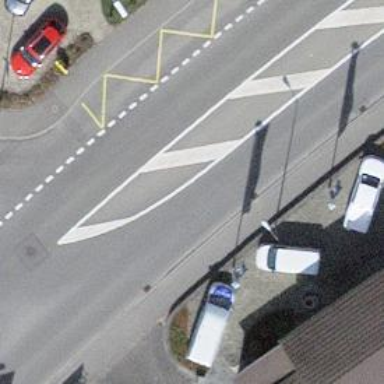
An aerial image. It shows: Bus stop equipped with public transport stop position.